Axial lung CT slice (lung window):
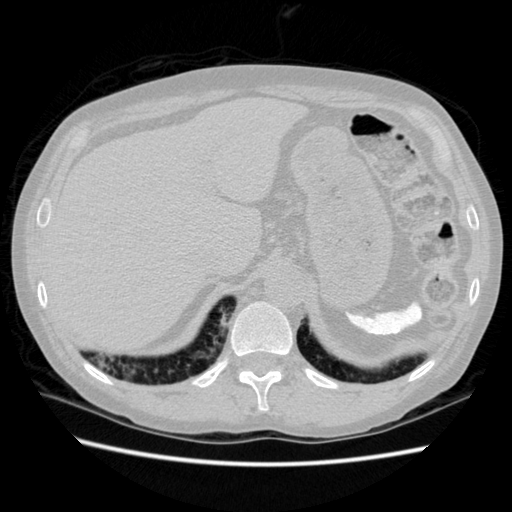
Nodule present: no